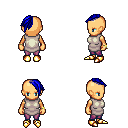
a pixel art fantasy rpg character, female body template, human, tanned skin, white tunic, magenta pants, blue long mohawk hairstyle, bracelets, gold boots, four views (front, back, left, right), 2x2 character sprite sheet, small pixel art, hard edges, no anti-aliasing